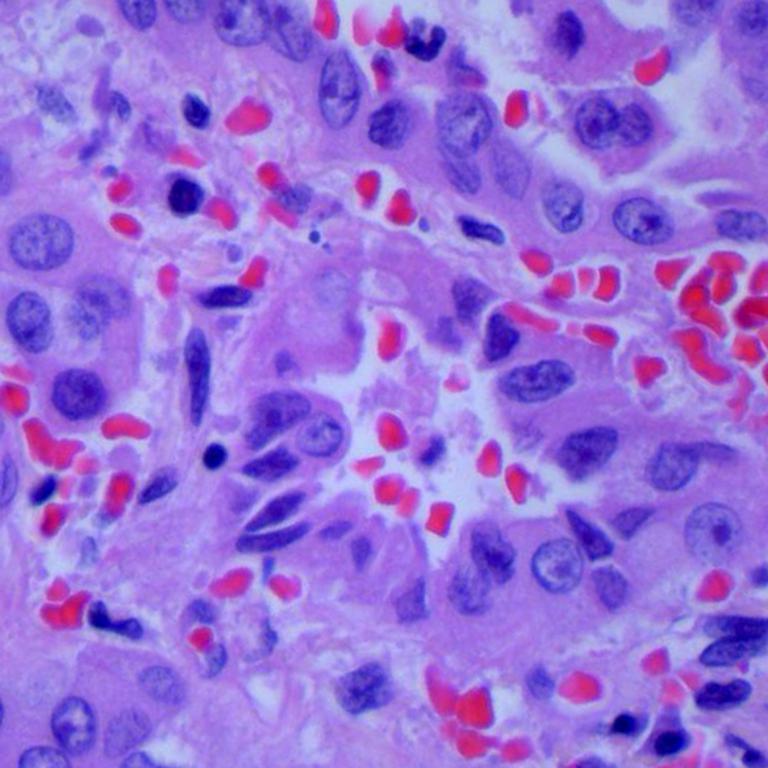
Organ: lung
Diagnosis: adenocarcinomas